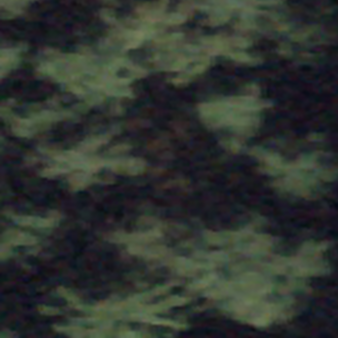
Label: other